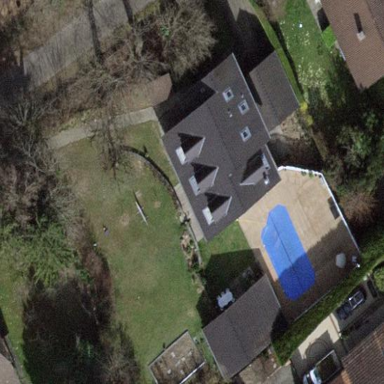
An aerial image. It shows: Garden enclosed by fence.